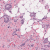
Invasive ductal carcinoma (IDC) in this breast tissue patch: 1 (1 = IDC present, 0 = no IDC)